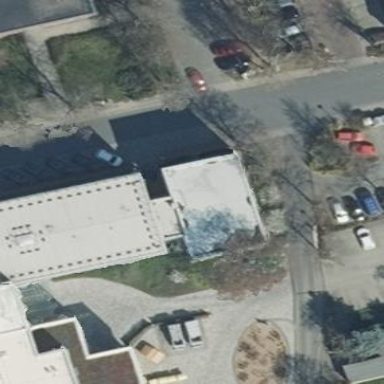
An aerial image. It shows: Commercial building.